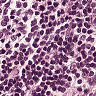
Metastatic tissue present: no